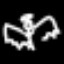
Label: angel